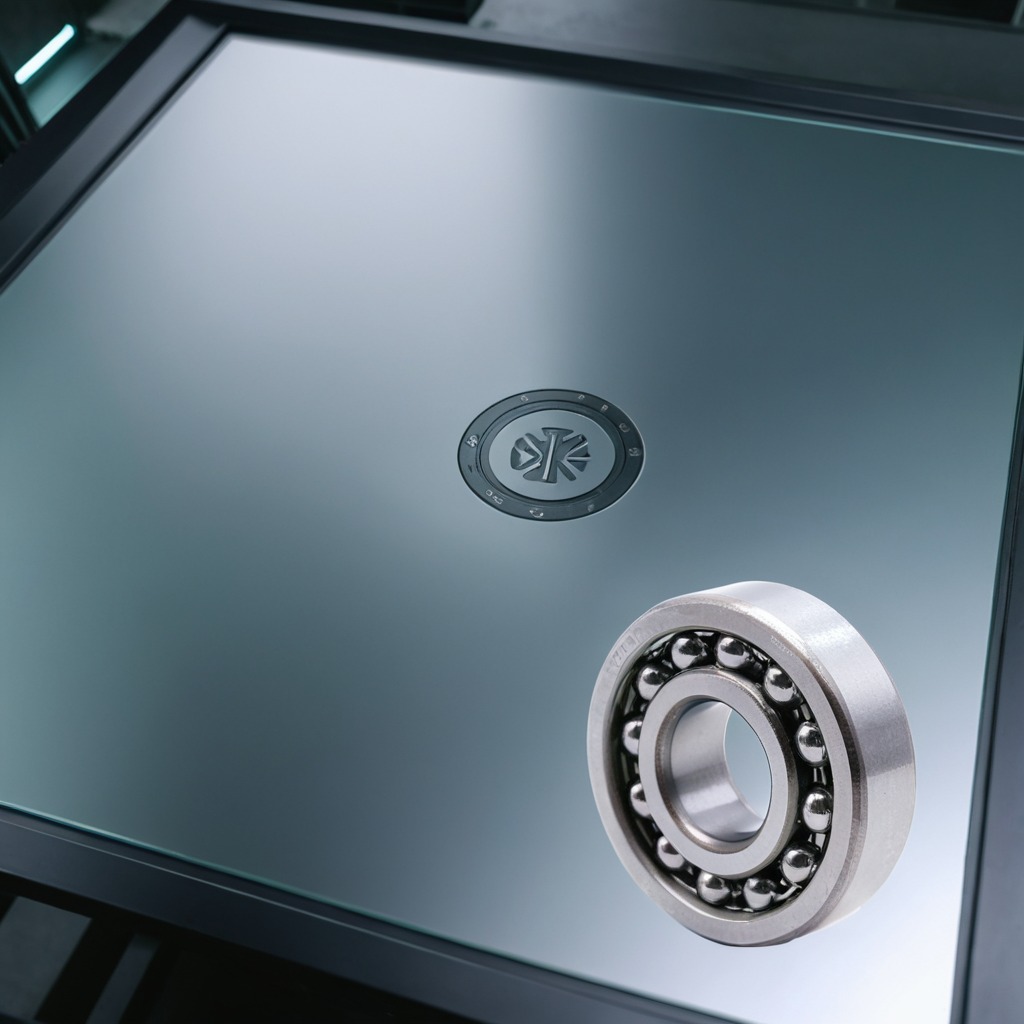
A metal ball bearing is lying on the metal table in a machine shop under fluorescent lights.